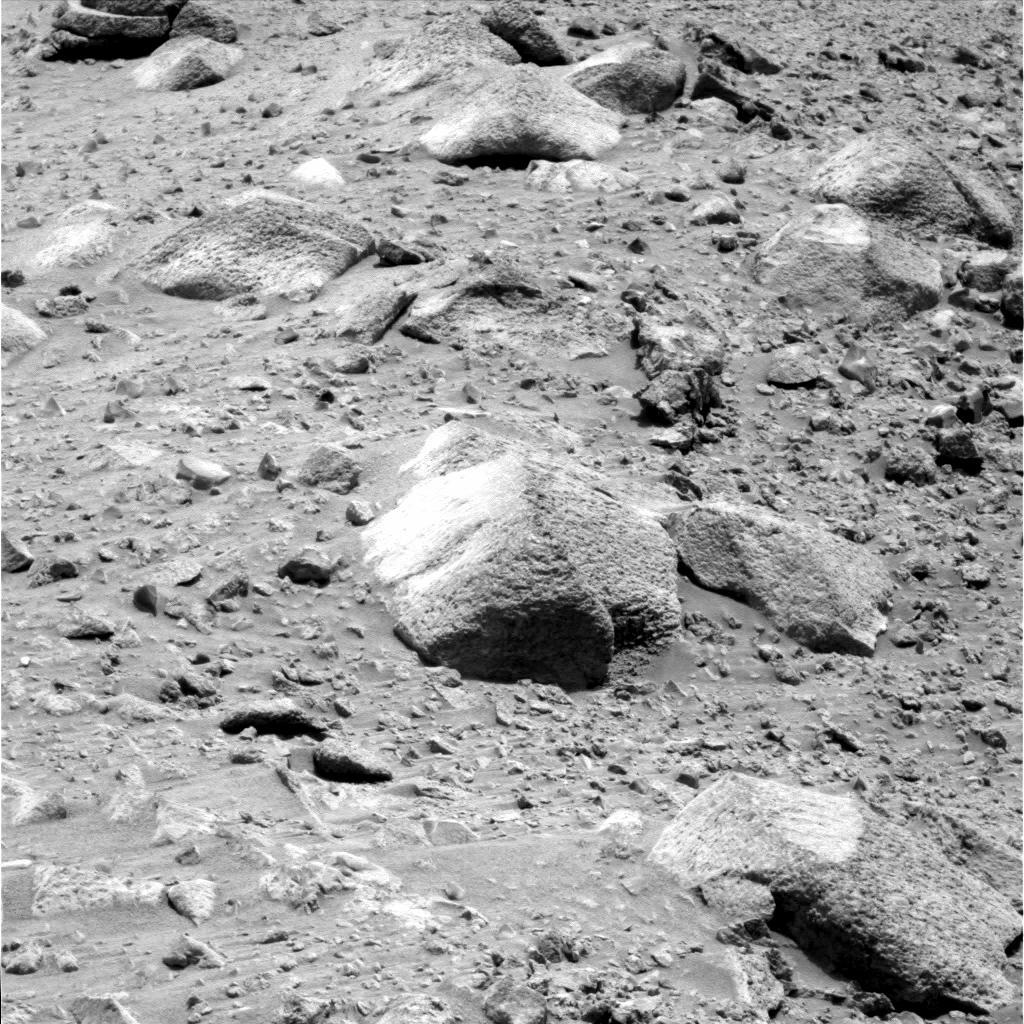
Terrain classes present: Bedrock, Gravel / Sand / Soil, Rock, Shadow